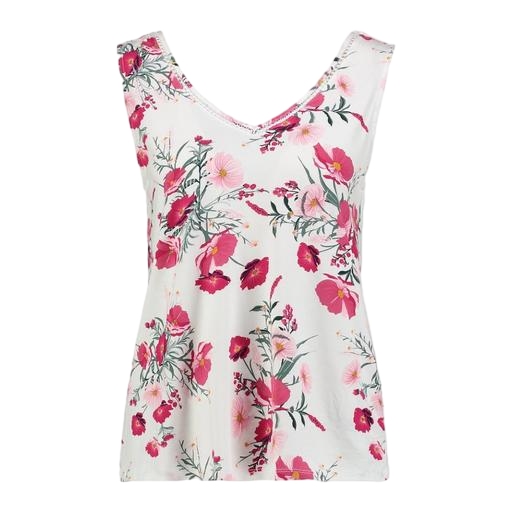
multicolor floral-print t-shirt only macy, white floral-print high-low top only macy, white printed tank top, white background